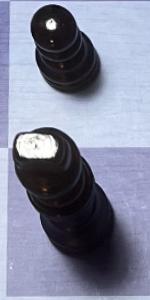
Label: King_Black